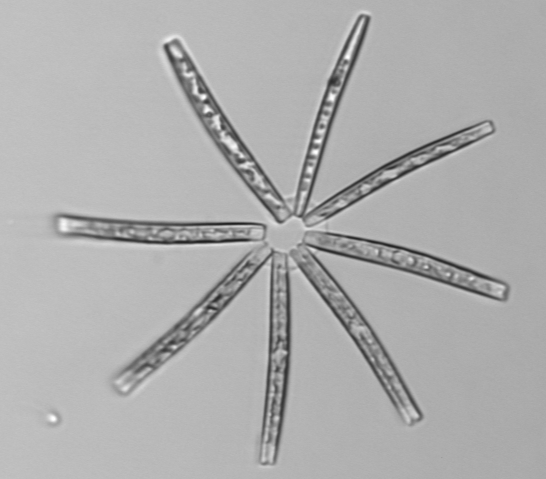
Label: Thalassionema